Question: The figure describes the ball exchange problem. The white ball can exchange positions with the adjacent colored balls in the 4-neighborhood. The target state is that all balls are arranged in the order of red, blue, green, yellow and purple from the upper left corner in the order of rows first and columns. How many exchanges are needed?
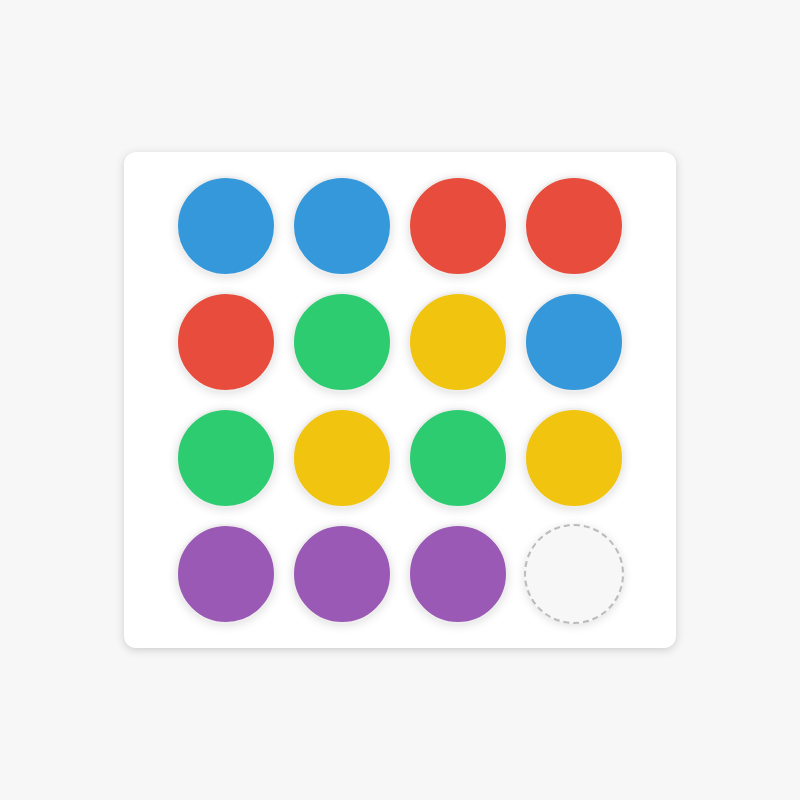
Answer: 14